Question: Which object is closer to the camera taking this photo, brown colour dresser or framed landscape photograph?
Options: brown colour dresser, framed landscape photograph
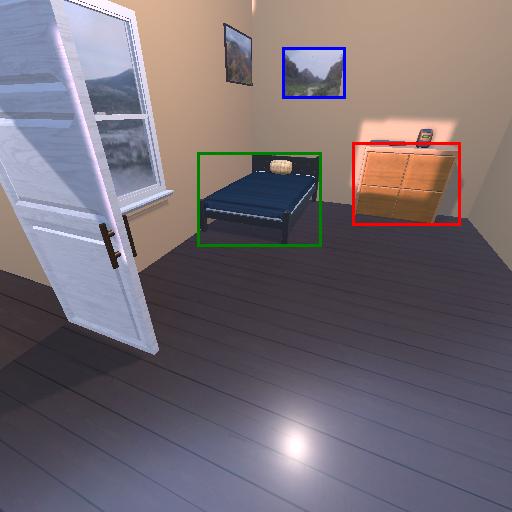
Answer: brown colour dresser